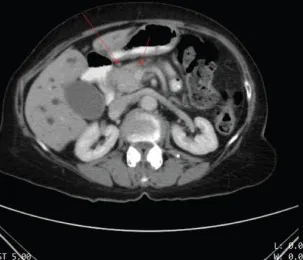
(b): Contrast-enhanced CT showing a mass at the head of the pancreas, encasing the superior mesenteric vein.
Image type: radiology (ct)